Interaction volume radius: 5 \u00c5
Interaction volume height: 10 \u00c5
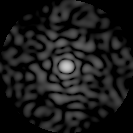
Disorder parameter: 0.8118